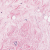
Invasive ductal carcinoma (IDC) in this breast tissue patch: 0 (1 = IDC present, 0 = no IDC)